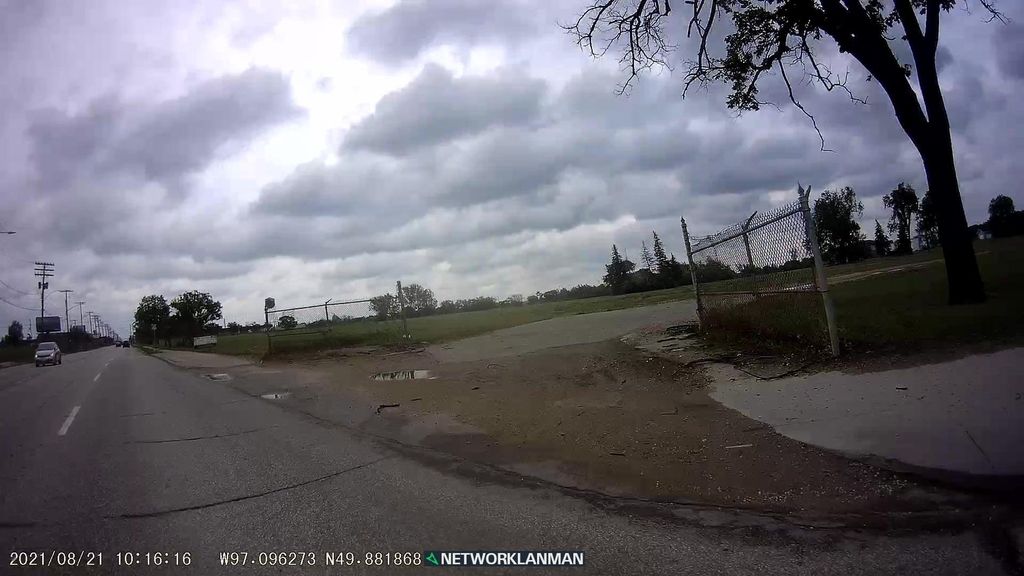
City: winnipeg